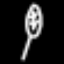
Label: leaf